Field crop: tomato
Growth stage: 1
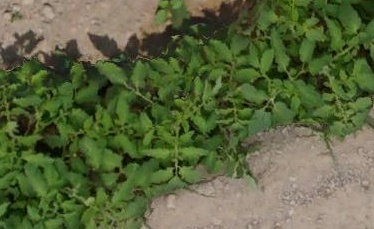
Species: tomato